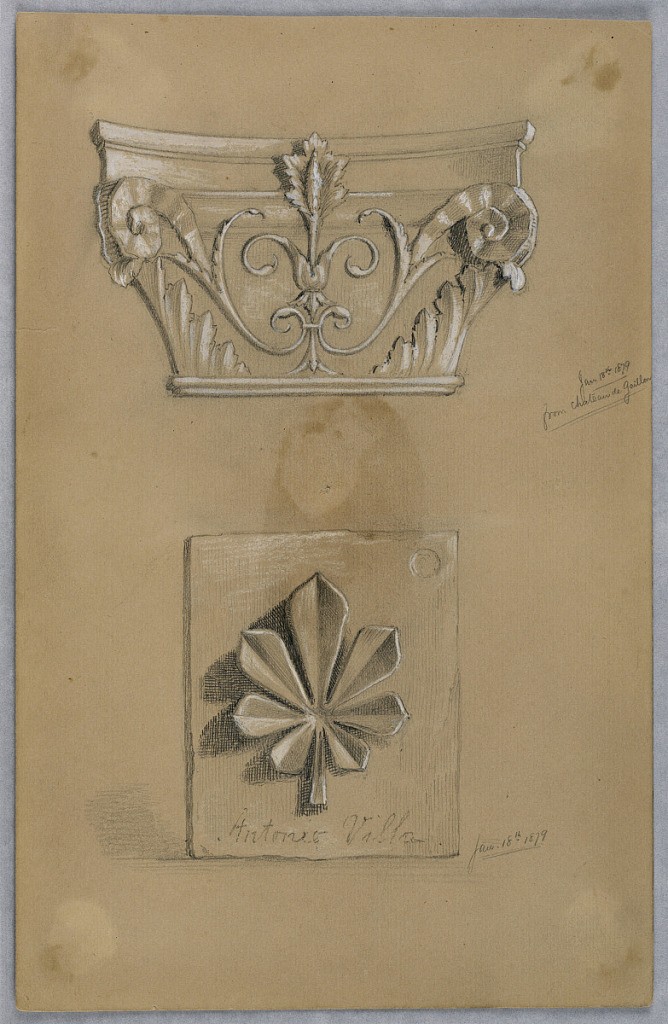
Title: Studies of Architectural Details
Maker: Arnold William Brunner, American, 1857–1925
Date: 1879
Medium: Graphite and white heightening on beige paper
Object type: Drawing
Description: Two studies of architectural details. Above, a capital from Château de Gaillon. Below, a stylized leaf on a vertical rectangle, with, Antonio Villa, written below.